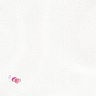
Metastatic tissue present: no